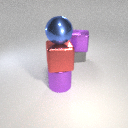
large purple metal cube above small gray metal cube